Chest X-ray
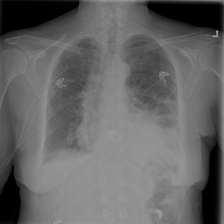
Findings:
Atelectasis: negative
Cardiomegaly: negative
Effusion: negative
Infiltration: negative
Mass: negative
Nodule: negative
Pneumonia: negative
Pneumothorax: negative
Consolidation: negative
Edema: negative
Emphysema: negative
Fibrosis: negative
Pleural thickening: negative
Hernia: negative